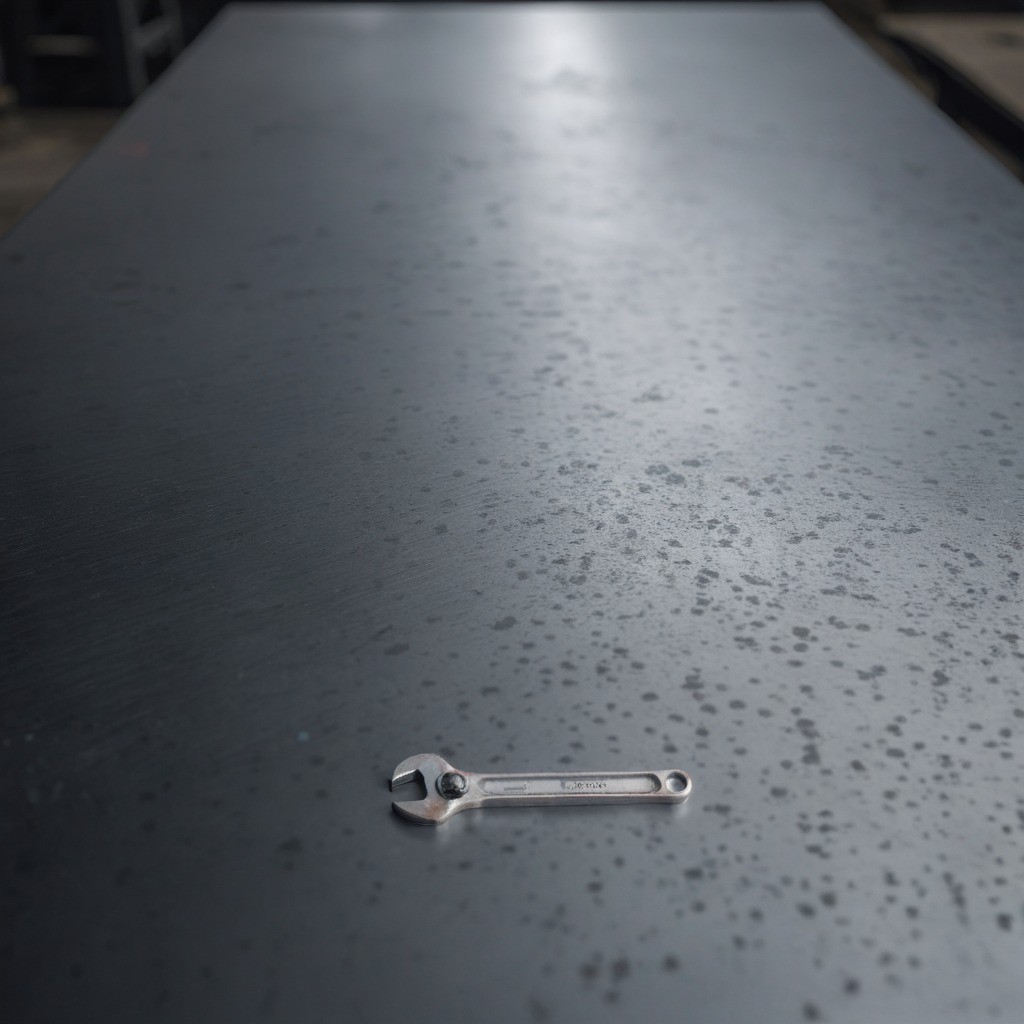
An wrench is lying on the cold steel table in a mining workshop.